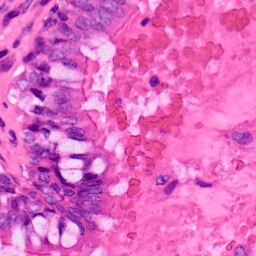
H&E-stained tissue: Lung